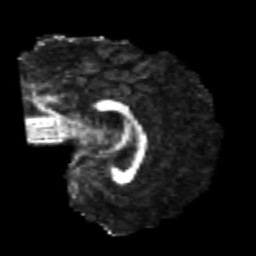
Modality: FA
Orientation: sagittal
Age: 25
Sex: male
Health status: healthy
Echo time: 0.074 s